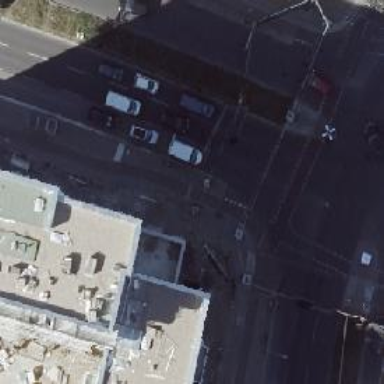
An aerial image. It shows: Road with traffic signals.